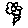
Label: flower